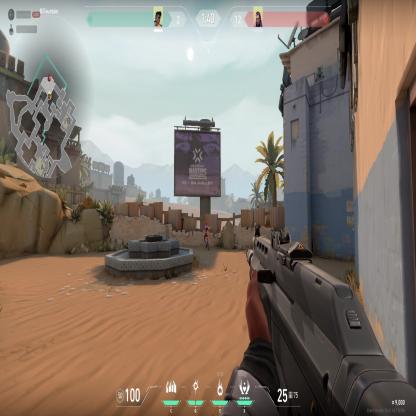
Label: enemy